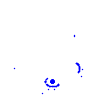
Particle: electron